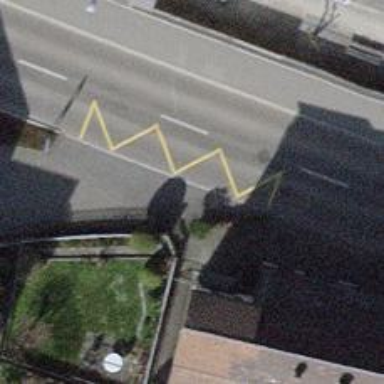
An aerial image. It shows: Platform for public transport. The platform is located by the road.